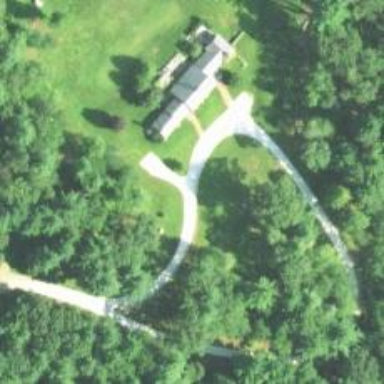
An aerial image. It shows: Driveway leading to service road.